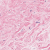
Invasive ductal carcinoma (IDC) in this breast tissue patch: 0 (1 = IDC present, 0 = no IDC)